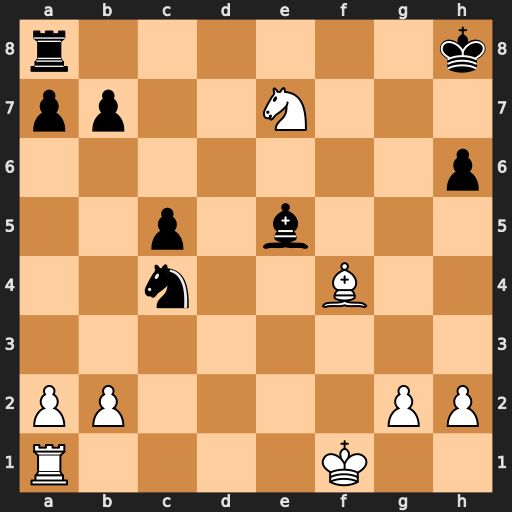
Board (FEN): r6k/pp2N3/7p/2p1b3/2n2B2/8/PP4PP/R4K2
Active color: w
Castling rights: -
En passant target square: -
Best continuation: Ng6+ Kg7 Nxe5 Rf8 Nd3 Nxb2 Nxb2